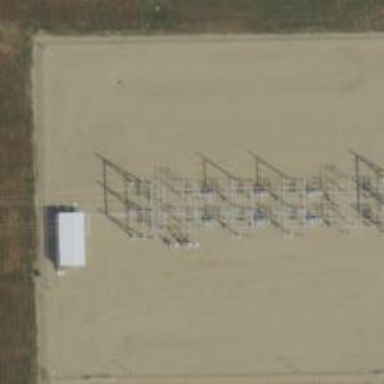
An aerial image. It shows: Switch for power supply.